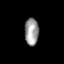
Tissue: prostate
Cell type: Fibroblasts
Senescence score: 0.7059
Nuclear area (px): 377
Mean DAPI intensity: 152.276